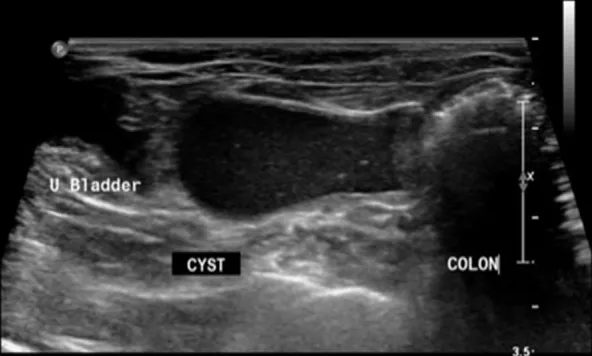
Sonographic image in transverse plane with patient in dorsal recumbency. A thin-walled cystic structure with echogenic fluid (CYST) is present in the caudal abdomen between the urinary bladder (U Bladder) and colon (COLON).
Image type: radiology (ultrasound)